Question: In visual studio 2012, you can set a custom web server under
The UI doesn't allow this, but is it possible to specify different servers based off the build configuration (debug, release, etc.) in the project file?

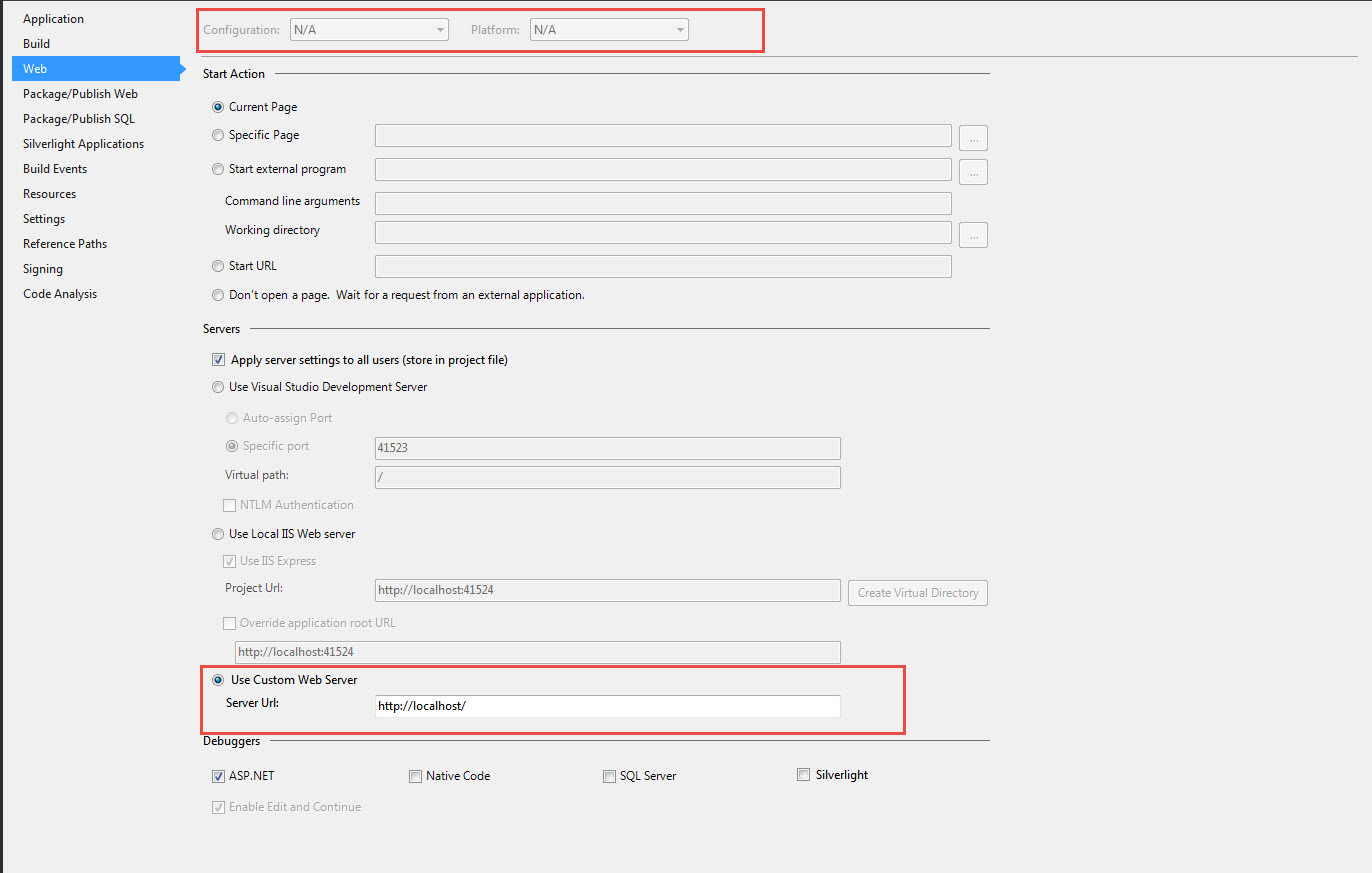
Answer: It seems that there's no way to do this. I wanted to keep my Debug and Release (and other configuration) builds separate because we were doing things differently in both configurations (for example, minifying resources, etc.). Devs wanted their own config to skip certain projects that they didn't care about and the output differed.
I ended up using web.config transformations to point the web server to the folders that contained the bundle for the given config. We had to accomplish that by manually modifying the csproj file like this:
'''
<UsingTask TaskName="TransformXml" AssemblyFile="$(MSBuildExtensionsPath32)\Microsoft\VisualStudio11.0\Web\Microsoft.Web.Publishing.Tasks.dll" />
'''
'''
<!--Generate transformed web.config in the intermediate directory-->
<TransformXml Source="Web.config" Destination="$(IntermediateOutputPath)$(TargetFileName).config" Transform="Web.$(Configuration).config" />
<!--Force build process to use the transformed configuration file from now on.-->
<ItemGroup>
<AppConfigWithTargetPath Include="$(IntermediateOutputPath)$(TargetFileName).config">
<TargetPath>Web.config</TargetPath>
</AppConfigWithTargetPath>
</ItemGroup>
'''